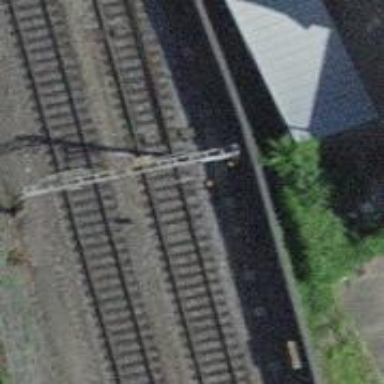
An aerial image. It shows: Single-track railway with electrified contact lines.